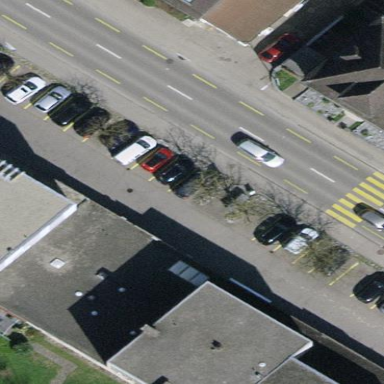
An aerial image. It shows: Parking area with surface.